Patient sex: F
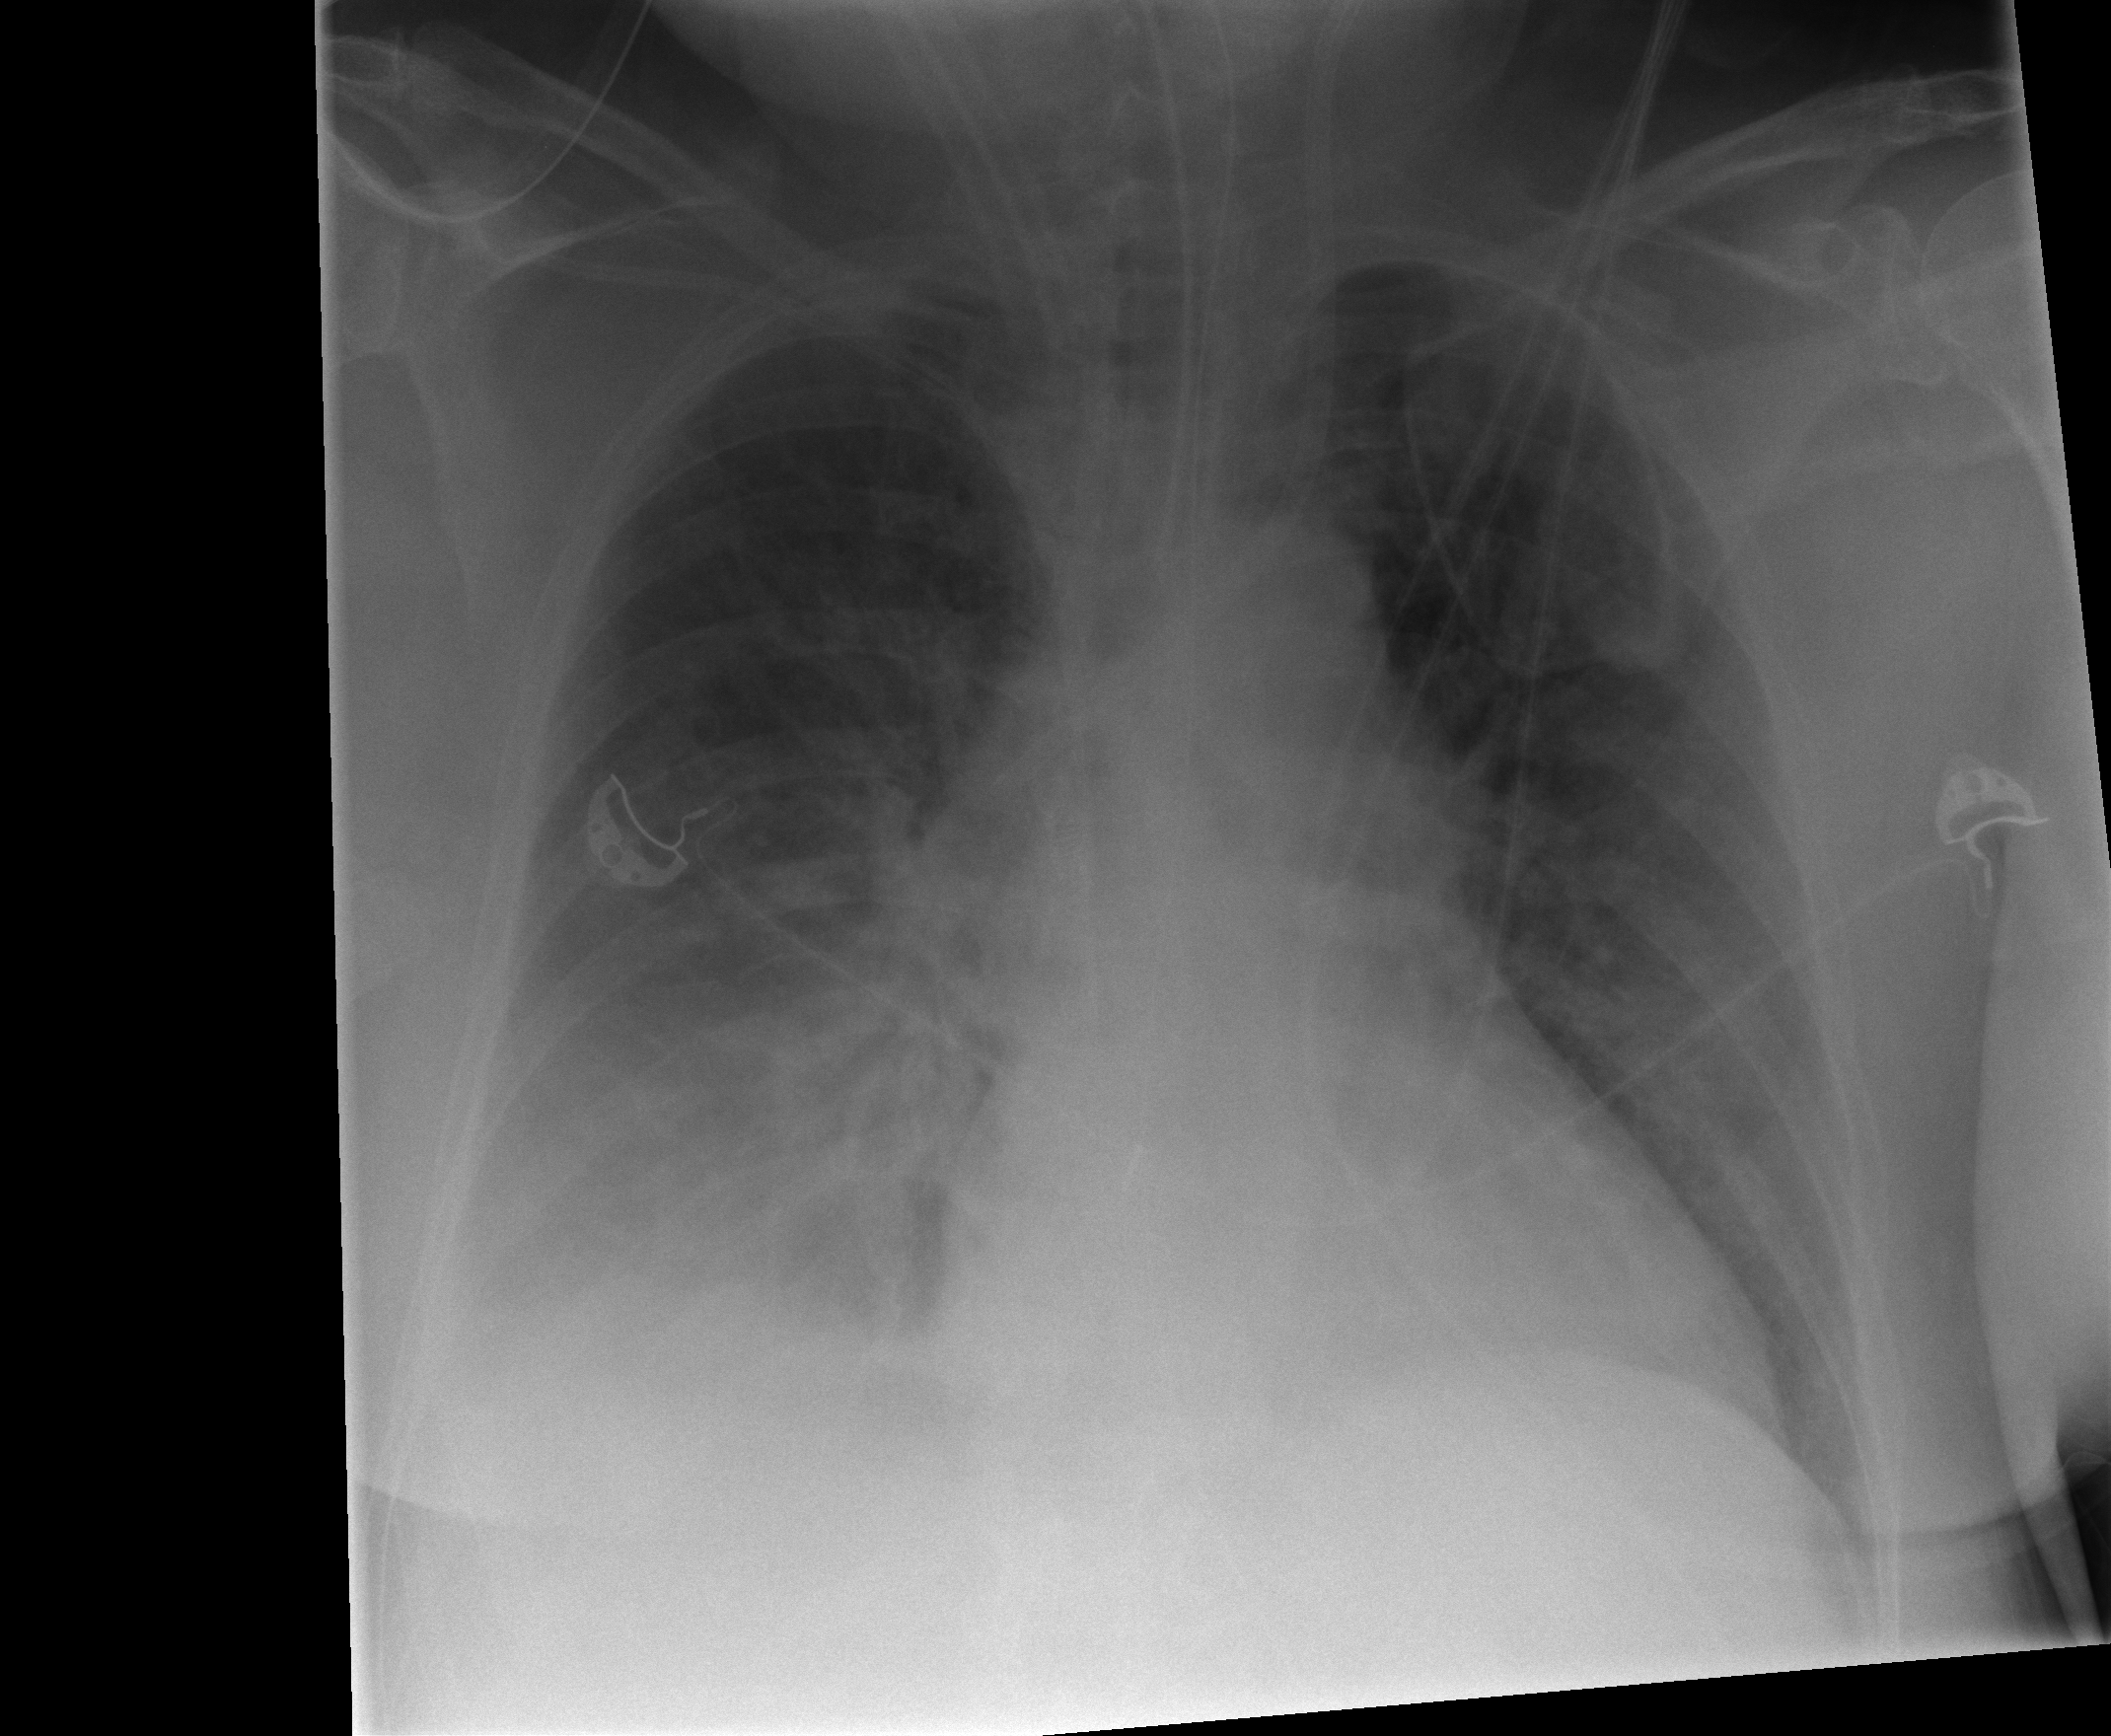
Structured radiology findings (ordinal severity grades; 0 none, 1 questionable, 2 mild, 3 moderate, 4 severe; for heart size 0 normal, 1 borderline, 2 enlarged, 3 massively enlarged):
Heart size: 1
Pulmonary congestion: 2
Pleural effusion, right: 2
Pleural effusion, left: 0
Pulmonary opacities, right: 3
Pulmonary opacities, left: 2
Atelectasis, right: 2
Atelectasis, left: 1